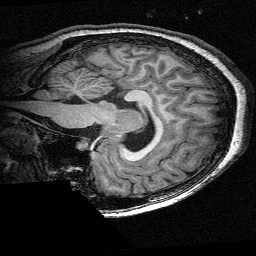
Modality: T1w
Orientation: sagittal
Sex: female
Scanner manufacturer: siemens
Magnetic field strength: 3 T
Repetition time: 2.3 s
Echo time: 0.00336 s